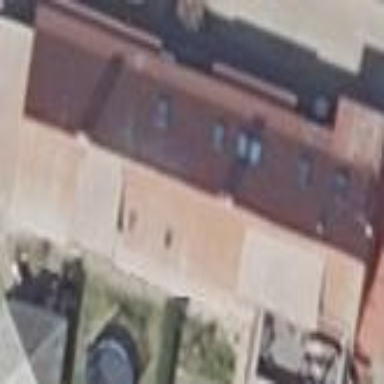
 oriented along the structure. The roof is red in color."